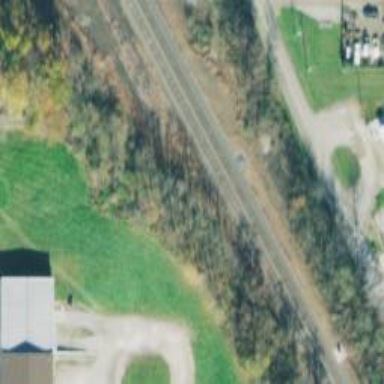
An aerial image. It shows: Railway siding with rails.